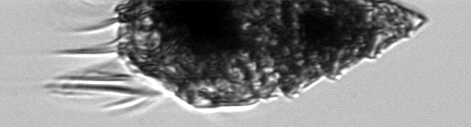
Label: Laboea_strobila